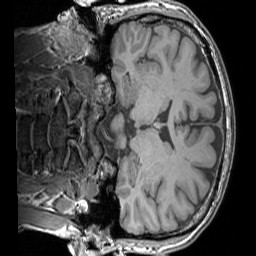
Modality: T1w
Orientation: coronal
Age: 35
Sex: male
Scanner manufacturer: siemens
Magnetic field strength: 3 T
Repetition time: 1.83 s
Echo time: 0.00303 s